Question: I have a FormPanel with 3 columns. Each column is 33% of the FormPanel width. Looks something like this:
'''
searchForm = new Ext.FormPanel({
frame: true,
title: 'Search Criteria',
labelAlign: 'left',
labelStyle: 'font-weight:bold;',
labelWidth: 85,
width: 900,
items: [{
layout: 'column',
items: [{ // column #1
columnWidth: .33,
layout: 'form',
items: [{
xtype: 'textfield',
fieldLabel: 'Banner ID',
name: 'bannerID',
anchor: '95%',
},
new Ext.form.ComboBox({
fieldLabel: 'Advertiser',
typeAhead: true,
triggerAction: 'all',
mode: 'local',
emptyText: 'Advertiser',
store: advertiserList,
valueField: 'id',
displayField: 'name'
})] // close items for first column
}, {
columnWidth: .33,
layout: 'form',
items: [{
xtype: 'textfield',
fieldLabel: 'Banner Name',
name: 'bannerName',
anchor: '95%',
},
new Ext.form.ComboBox({
fieldLabel: 'Art Type',
typeAhead: true,
triggerAction: 'all',
mode: 'local',
emptyText: 'Art Type',
store: artTypesList,
valueField: 'id',
displayField: 'name'
})] // close items for second column
}, {
columnWidth: .33,
layout: 'form',
items: [{
xtype: 'hidden'
},
new Ext.form.ComboBox({
fieldLabel: 'Art Size',
typeAhead: true,
triggerAction: 'all',
mode: 'local',
emptyText: 'Art Size',
store: artSizeList,
valueField: 'id',
displayField: 'name'
})] // close items for third column
}]
}]
}); // close searchForm FormPanel
'''
It displayed something that looks like this:

Only problem is I want the "Art Size" field/label to be aligned on the same row as the "Advertiser" and "Art Type" fields. Is there any way to add a "blank" item, such that it forces the entry down to the correct row? Is there another approach to this that I'm missing?
Thanks!
'''
{
xtype: 'component',
fieldLabel: '&nbsp;',
labelSeparator: ' ',
}
'''
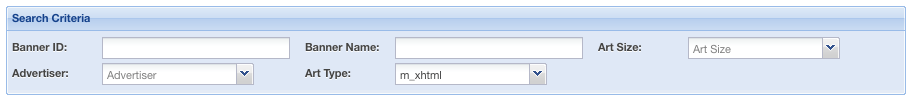
Answer: EDIT: This worked:
'''
{
xtype: 'component',
fieldLabel: ' ',
labelSeparator: ' ',
}
'''